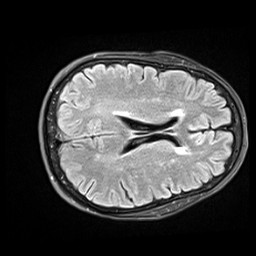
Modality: FLAIR
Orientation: axial
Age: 63
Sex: female
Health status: healthy
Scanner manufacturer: siemens
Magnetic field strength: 3 T
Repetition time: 9 s
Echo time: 0.088 s